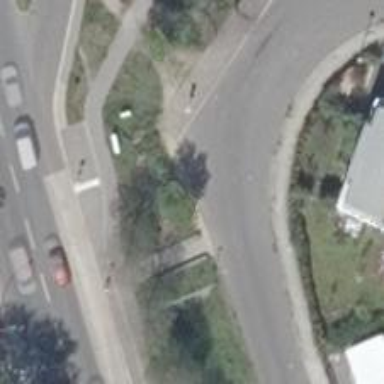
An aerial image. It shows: Public transport stop position.